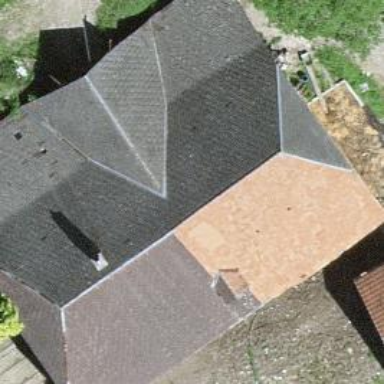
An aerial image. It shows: Farm building.